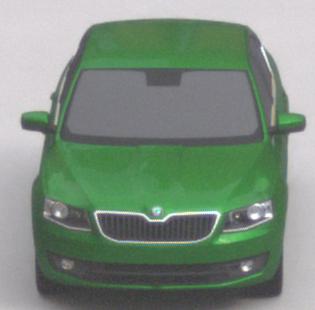
Make: Skoda
Model: Octavia 1.2 TSI
Detailed model: Octavia (III) Limousine
Model produced from: 2013/02
Model produced until: 2015/04
Doors: 5
Color: green
Road condition: dry road
Daytime: morning or afternoon
Contrast: low contrast